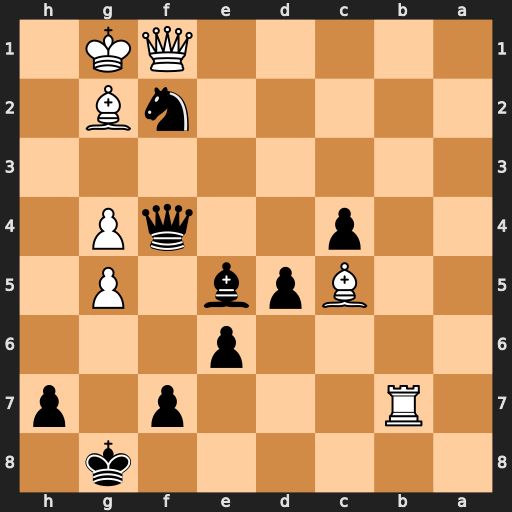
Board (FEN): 6k1/1R3p1p/4p3/2Bpb1P1/2p2qP1/8/5nB1/5QK1
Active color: b
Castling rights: -
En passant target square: -
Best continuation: Nh3+ Bxh3 Qh2#